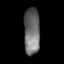
Tissue: lung
Cell type: Endothelial cells
Senescence score: 0.5745
Nuclear area (px): 727
Mean DAPI intensity: 109.801